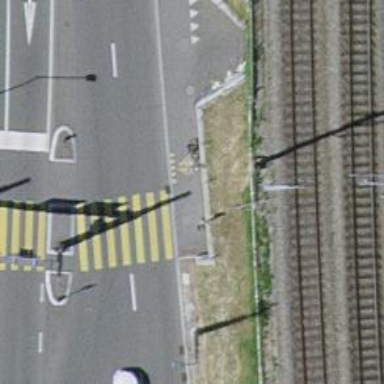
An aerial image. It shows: Kerb serving as barrier.